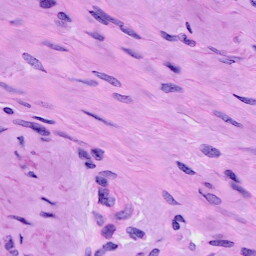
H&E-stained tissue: Cervix